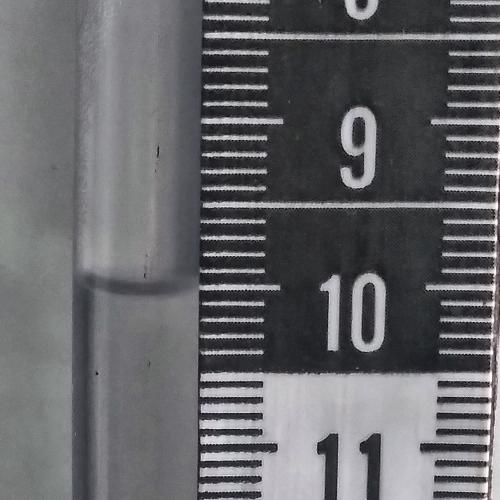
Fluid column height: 10.0 cm